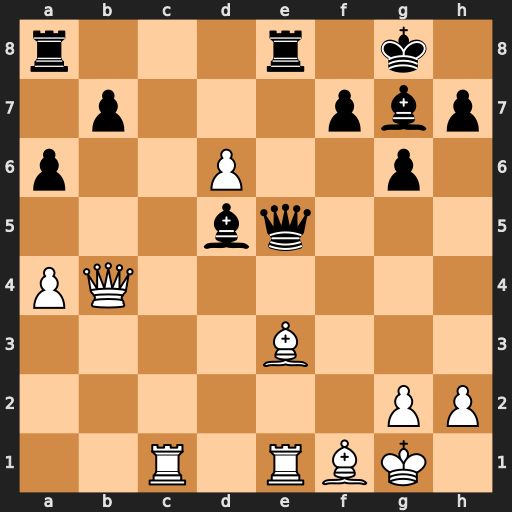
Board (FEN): r3r1k1/1p3pbp/p2P2p1/3bq3/PQ6/4B3/6PP/2R1RBK1
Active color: w
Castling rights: -
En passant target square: -
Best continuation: d7 Red8 Bb6 Rxd7 Rxe5